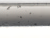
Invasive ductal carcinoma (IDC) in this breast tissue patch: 0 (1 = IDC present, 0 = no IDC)